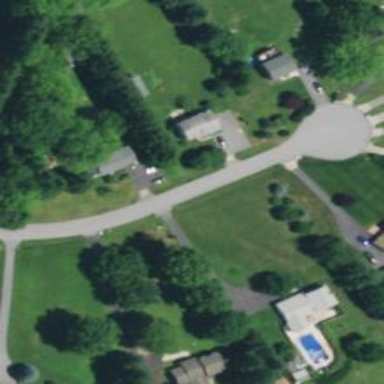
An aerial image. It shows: Driveway leading to service road.